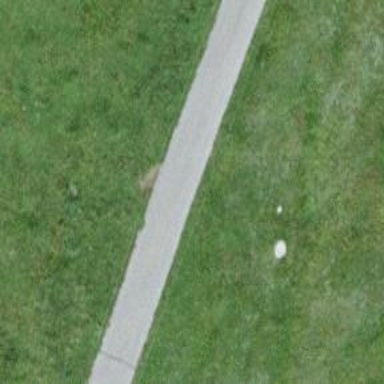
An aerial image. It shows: Well-maintained track road of grade 1.